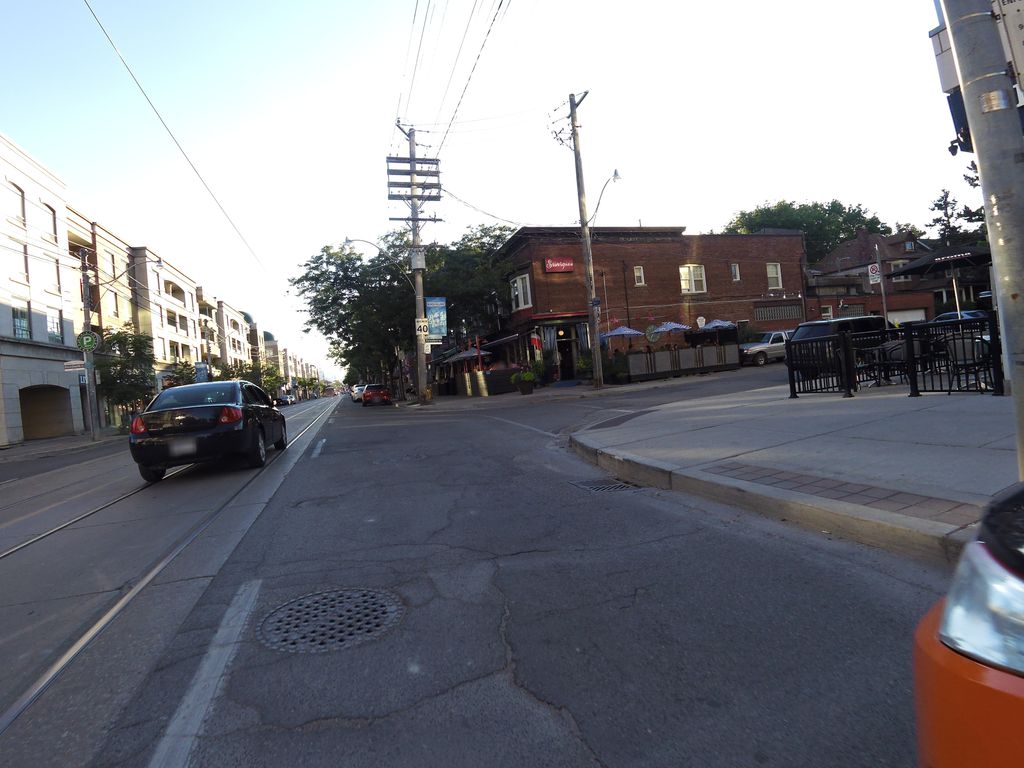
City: toronto